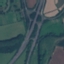
Land use / land cover: Highway